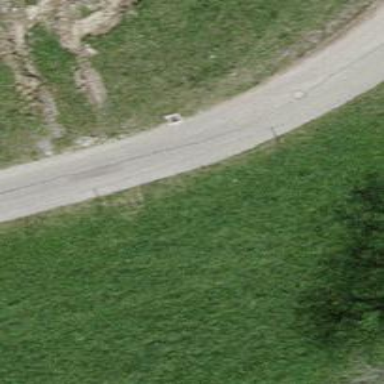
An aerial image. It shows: Smoothly paved residential road.